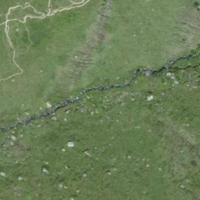
EUNIS habitat code: 26
Species observed at this site:
Campanula barbata